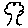
Label: tree